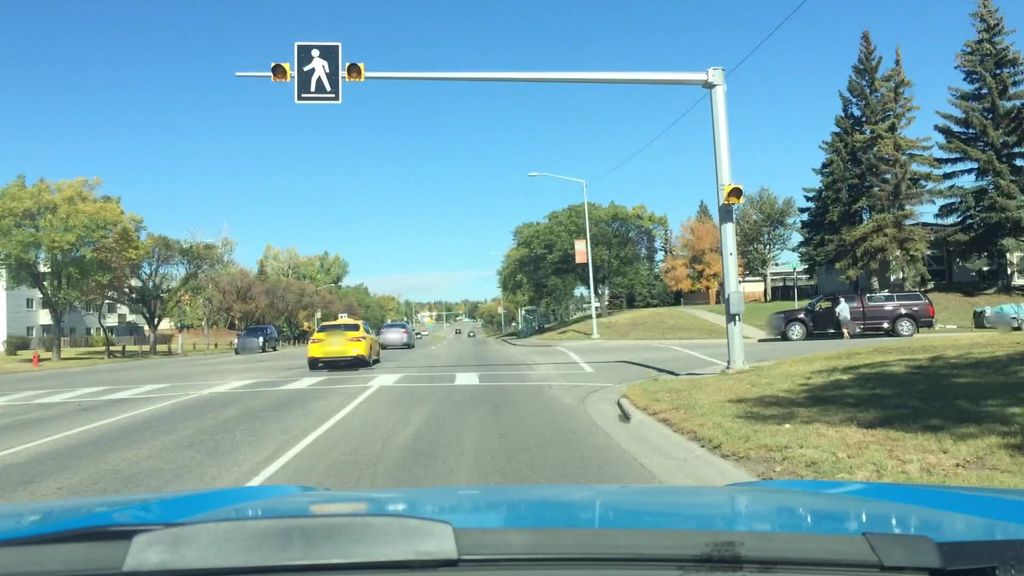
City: calgary